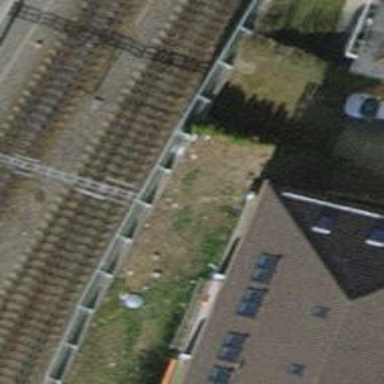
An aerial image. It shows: Cable for power transmission.